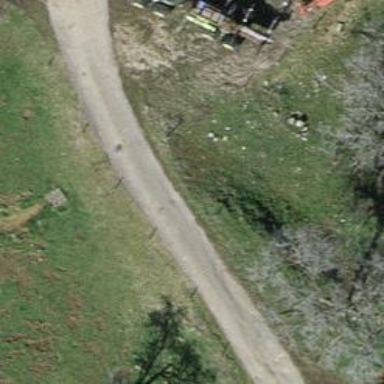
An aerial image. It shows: Culvert tunnel.